Interaction volume radius: 10 \u00c5
Interaction volume height: 25 \u00c5
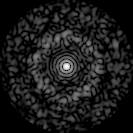
Disorder parameter: 0.8496